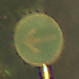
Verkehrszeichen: VorgeschriebeneFahrtrichtungHierLinks
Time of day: SunriseSunset
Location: Outdoor (Nature)
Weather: PartlyCloudy
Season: NotSpecified
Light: Natural